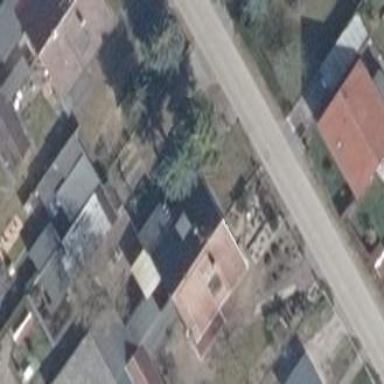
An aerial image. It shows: Gabled house with grey roof.